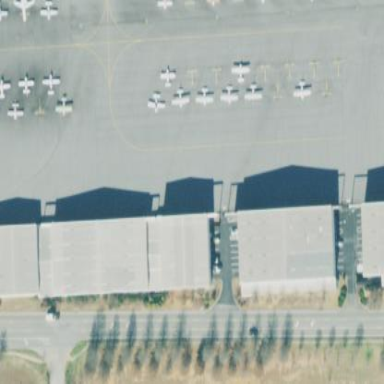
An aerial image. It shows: Apron at the airport.